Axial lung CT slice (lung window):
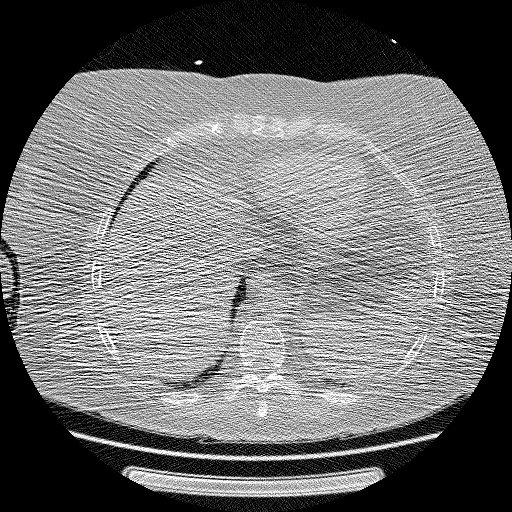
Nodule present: no